Question: I'm trying to make a code which counting pages as the user set, the problem is the ListView is skipping some of the row !!
I tried the code alone as a java code and it's work well !!
Here's the code:
'''
public void CollectThePages(int Num1,int Num2){
int startpage = Num1;
int endpage = Num2;
int Number = startpage;
int Day = 1;
int DailyPages = 9;
while(Number >= startpage){
HashMap<String,String> data = new HashMap<>();
if(Number == startpage){
System.out.println("Day Number " + Day);
data.put("day", "Day " + Day);
Day ++;
System.out.print("From " + Number);
data.put("from","From " + Number);
Number += DailyPages;
int NumberofPages = DailyPages + 1;
System.out.print(" To "+Number);
data.put("to", "To " + Number);
System.out.println(" | The Pages are " + NumberofPages);
data.put("NOP",NumberofPages + " Pages");
}
if(Number >= startpage){
Number +=1;
System.out.println("Day Number " + Day);
data.put("day", "Day " + Day);
Day ++;
System.out.print("From "+Number);
data.put("from", "From " + Number);
Number += DailyPages;
int NumberofPages = DailyPages + 1;
System.out.print(" To "+Number);
data.put("to", "To " + Number);
System.out.println(" | The Pages are " + NumberofPages);
data.put("NOP", NumberofPages + " Pages");
}
if(Number > endpage | (Number + DailyPages) > endpage){
Number +=1;
System.out.println("Day Number " + Day);
data.put("day","Day " + Day);
Day ++;
System.out.print("From " + Number);
data.put("from","From " + Number);
int value = endpage - Number;
Number += value;
System.out.print(" To " + Number);
data.put("to", "To " + Number);
System.out.println(" | The Pages are " + (value + 1));
data.put("NOP",value + " Pages");
}
if(Number == endpage | (Number + 1) == endpage){
Number = 0;
}
valueList.add(data);
}
ValueList = (ListView) findViewById(R.id.valueList);
//Out of The Loop
valueListAdapter = new ValueListAdapter(getApplicationContext(),valueList);
ValueList.setAdapter(valueListAdapter);
}
'''
And Here's the result (First page is 1, Last is 55) - Skipped the 1st day and 5th day

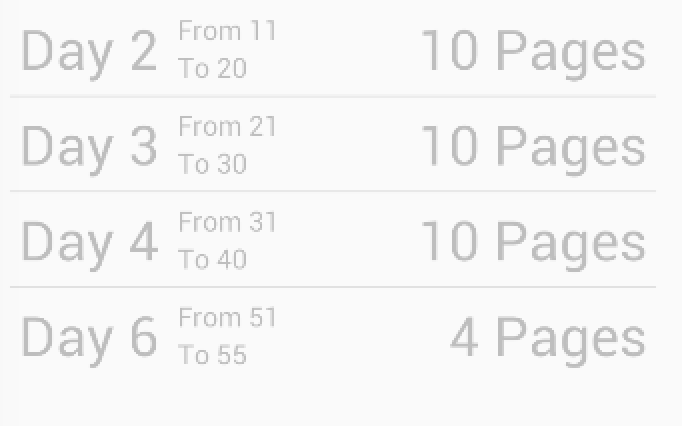
Answer: @Shree Krishna correctly pointed out your mistake and should fix your code accordingly. You can use following as well :-
'''
public void CollectThePages(int Num1,int Num2){
int startpage = Num1;
int endpage = Num2;
int Number = startpage;
int Day = 1;
int DailyPages = 9;
while(Number <= endpage){
HashMap<String,String> data = new HashMap<>();
System.out.print("Day Number " + Day);
data.put("day", "Day " + Day);
++Day;
System.out.print("From " + Number);
data.put("from", "From " + Number);
int prevNumber = Number;
Number += DailyPages;
Number = Number > endpage ? endpage : Number;
int NumberofPages = Number - prevNumber + 1;
System.out.print(" To " + Number);
data.put("to", "To " + Number);
System.out.print(" | The Pages are " + NumberofPages);
data.put("NOP", NumberofPages + " Pages");
++Number;
valueList.add(data);
}
ValueList = (ListView) findViewById(R.id.valueList);
//Out of The Loop
valueListAdapter = new ValueListAdapter(getApplicationContext(),valueList);
ValueList.setAdapter(valueListAdapter);
}
'''